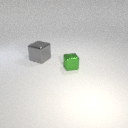
large gray metal cube behind small green metal cube